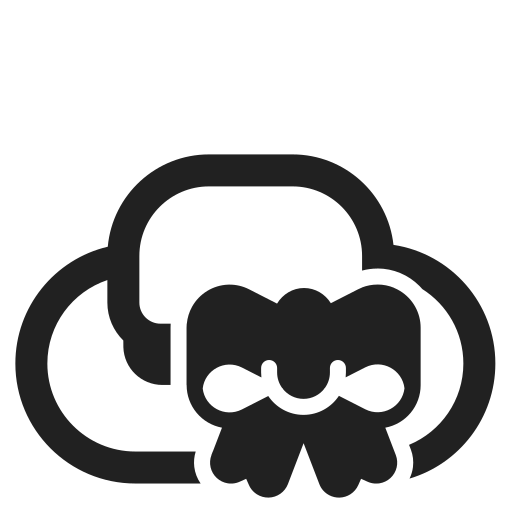
womans hat high contrast